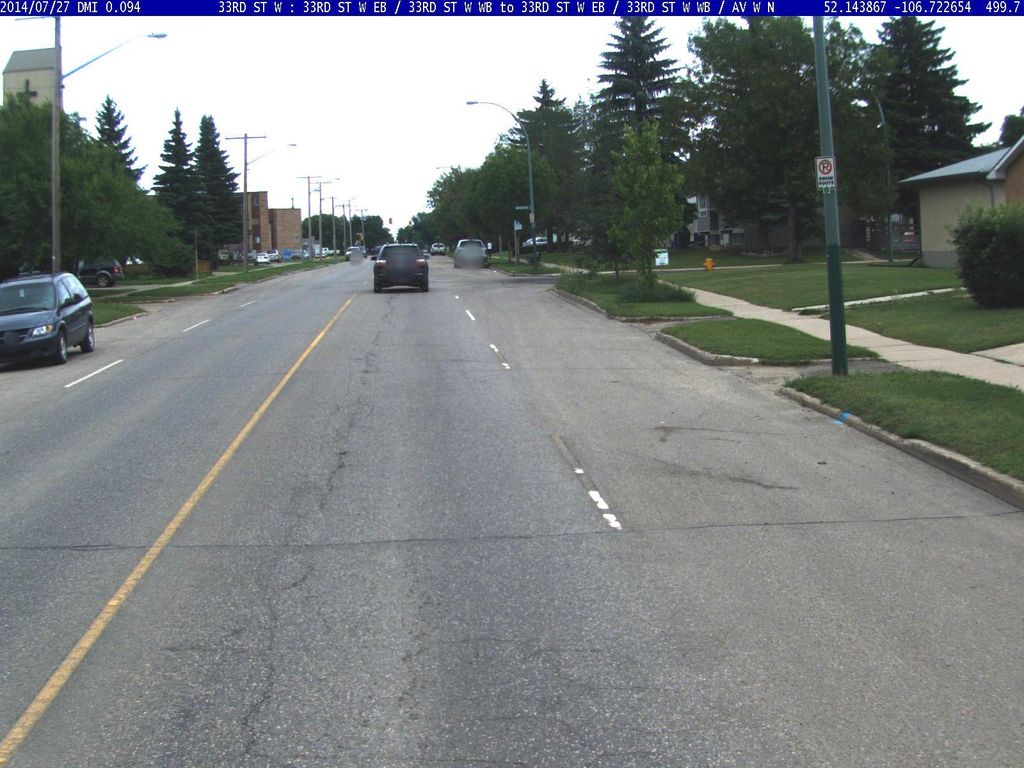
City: saskatoon